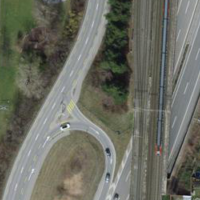
EUNIS habitat code: 57
Species observed at this site:
Certhia brachydactyla
Corvus corone
Cyanistes caeruleus
Alauda arvensis
Parus major
Erithacus rubecula
Phoenicurus ochruros
Certhia familiaris
Garrulus glandarius
Passer domesticus